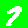
Digit: 7